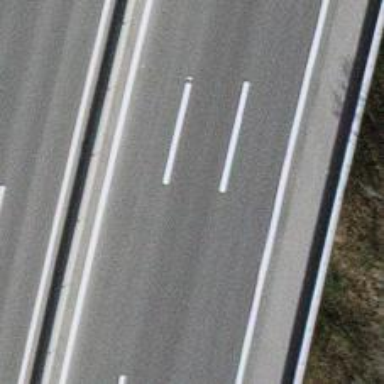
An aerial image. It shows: Motorway bridge.